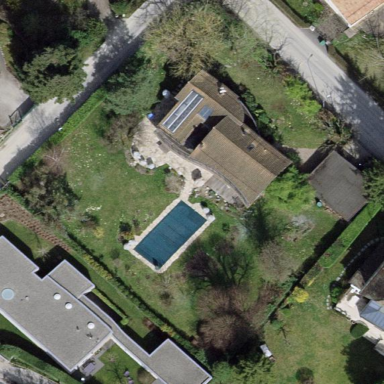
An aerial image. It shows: Garden surrounded by fence.